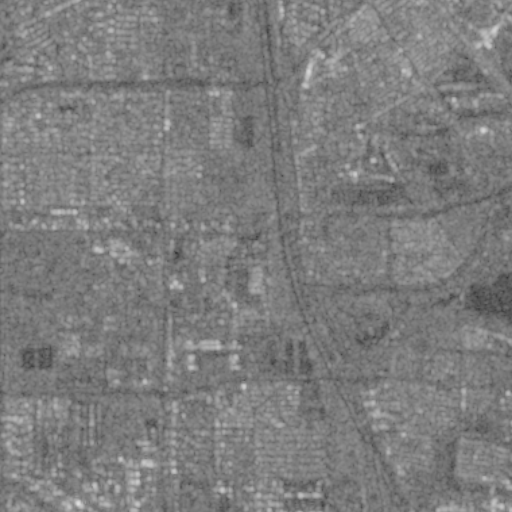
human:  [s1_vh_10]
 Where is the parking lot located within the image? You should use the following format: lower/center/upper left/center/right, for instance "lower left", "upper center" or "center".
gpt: The parking lot is located in the lower right of the image.
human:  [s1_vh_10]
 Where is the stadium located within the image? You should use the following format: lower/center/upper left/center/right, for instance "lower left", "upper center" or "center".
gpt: The stadium is located in the lower center of the image.
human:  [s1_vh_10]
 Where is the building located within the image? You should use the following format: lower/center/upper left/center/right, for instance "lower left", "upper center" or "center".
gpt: There is no building in the image.

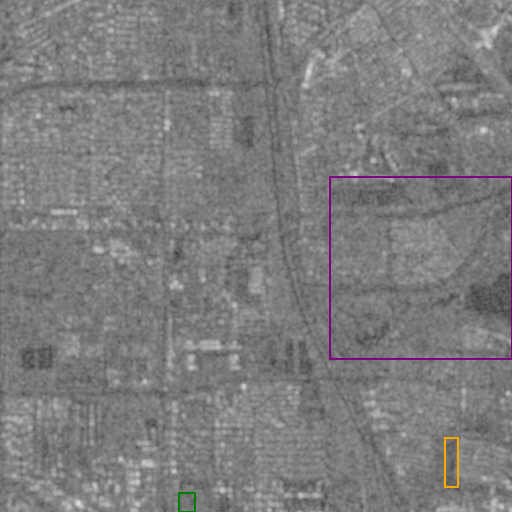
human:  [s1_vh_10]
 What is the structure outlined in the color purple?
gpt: The structure outlined in purple is a park.
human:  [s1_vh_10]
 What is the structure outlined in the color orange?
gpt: The structure outlined in orange is a parking lot.
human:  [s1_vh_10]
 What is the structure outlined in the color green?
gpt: The structure outlined in green is a stadium.
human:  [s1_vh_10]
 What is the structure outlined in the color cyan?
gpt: There is no cyan outline.